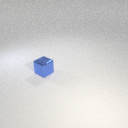
small blue metal cube